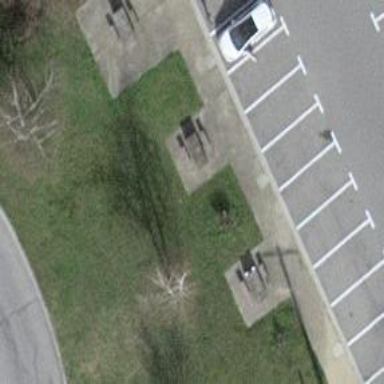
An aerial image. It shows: Picnic table located in leisure land area.